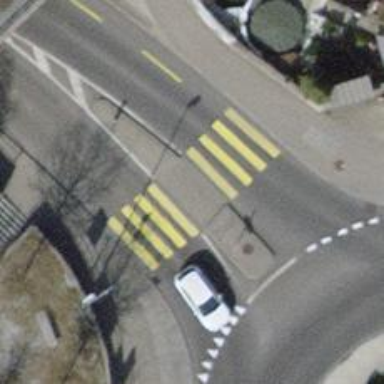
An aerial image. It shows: Traffic calming island.